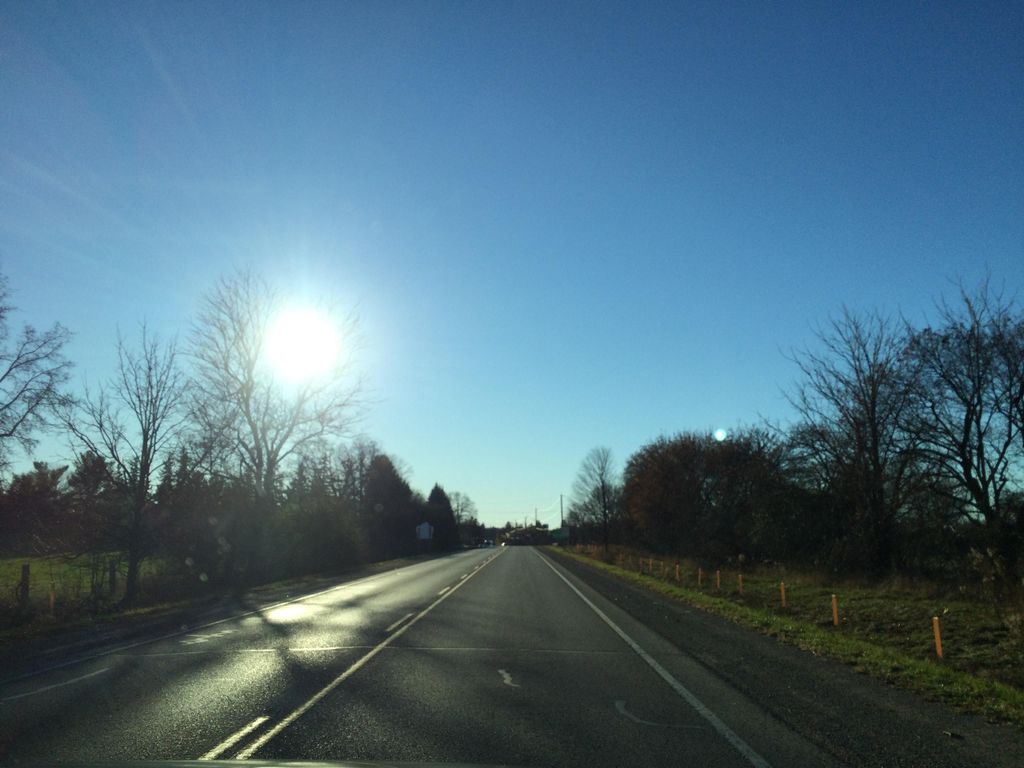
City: kitchener-waterloo